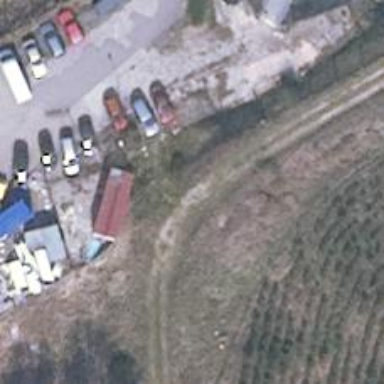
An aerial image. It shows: Abandoned railway with historical significance.